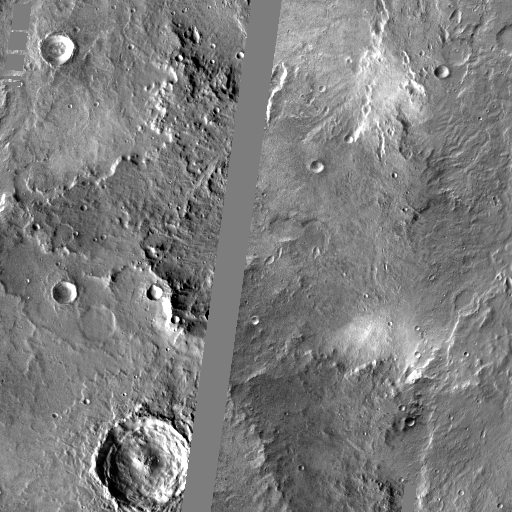
Crater classes present: Background, Other, Layered, Buried, Secondary